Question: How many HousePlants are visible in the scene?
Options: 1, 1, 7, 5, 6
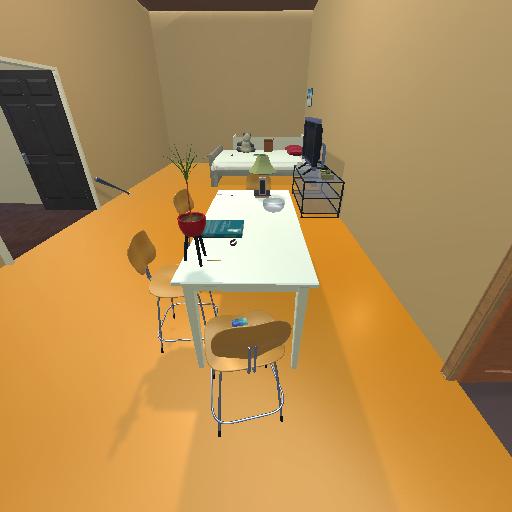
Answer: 1